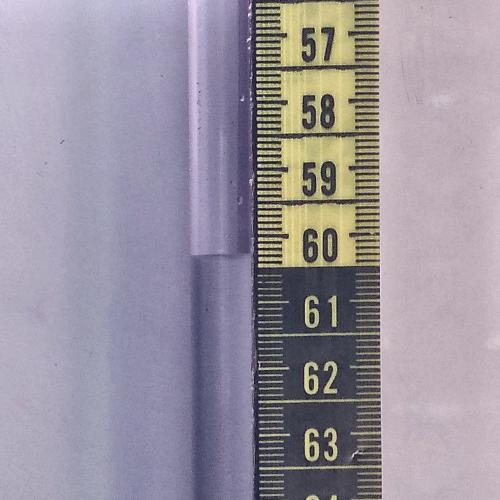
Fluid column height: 60.3 cm